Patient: sex M, age 29
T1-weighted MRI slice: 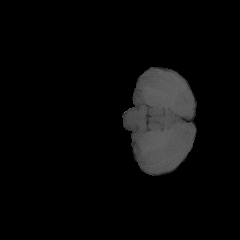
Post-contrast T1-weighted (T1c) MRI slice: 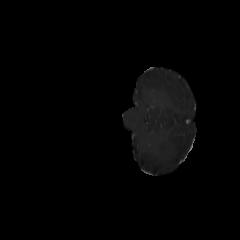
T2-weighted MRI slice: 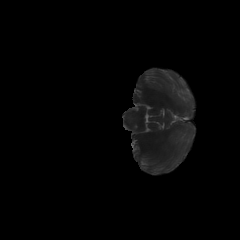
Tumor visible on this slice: no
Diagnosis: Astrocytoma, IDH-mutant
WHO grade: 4